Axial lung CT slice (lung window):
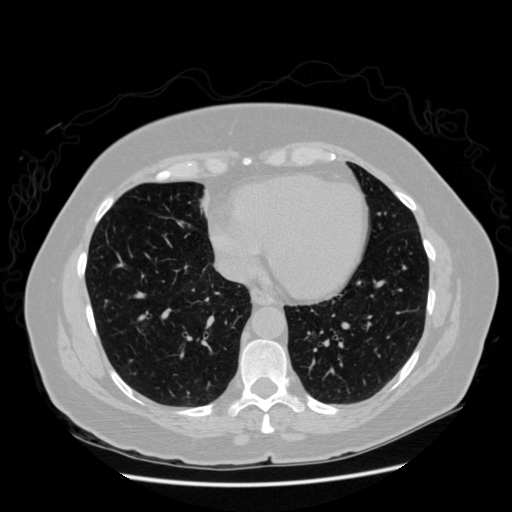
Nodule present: no